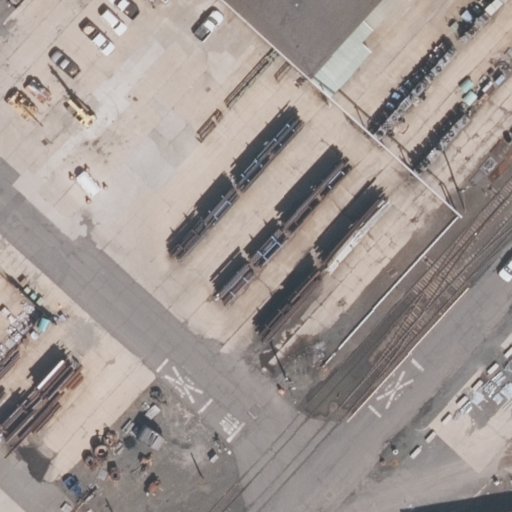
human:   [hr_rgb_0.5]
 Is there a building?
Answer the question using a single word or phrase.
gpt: yes

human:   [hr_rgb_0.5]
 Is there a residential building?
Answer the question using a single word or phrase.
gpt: no

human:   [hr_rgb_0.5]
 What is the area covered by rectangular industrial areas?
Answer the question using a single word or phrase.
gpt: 10583m2

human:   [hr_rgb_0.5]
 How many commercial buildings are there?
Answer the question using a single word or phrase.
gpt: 1

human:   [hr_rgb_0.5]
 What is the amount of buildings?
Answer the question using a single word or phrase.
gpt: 1

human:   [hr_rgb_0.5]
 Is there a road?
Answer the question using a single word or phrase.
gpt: yes

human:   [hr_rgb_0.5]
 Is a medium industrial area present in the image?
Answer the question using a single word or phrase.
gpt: no

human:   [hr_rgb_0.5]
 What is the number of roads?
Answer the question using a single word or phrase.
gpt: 3

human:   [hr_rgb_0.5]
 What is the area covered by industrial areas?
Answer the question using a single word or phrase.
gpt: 10583m2

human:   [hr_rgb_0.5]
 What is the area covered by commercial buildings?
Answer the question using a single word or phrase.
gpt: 1358m2

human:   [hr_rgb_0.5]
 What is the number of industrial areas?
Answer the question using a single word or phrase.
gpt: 1

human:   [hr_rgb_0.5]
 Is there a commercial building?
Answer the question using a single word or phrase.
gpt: yes

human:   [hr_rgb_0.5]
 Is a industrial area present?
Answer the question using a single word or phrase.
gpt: yes

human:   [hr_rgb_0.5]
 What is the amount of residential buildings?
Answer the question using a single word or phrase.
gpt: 0

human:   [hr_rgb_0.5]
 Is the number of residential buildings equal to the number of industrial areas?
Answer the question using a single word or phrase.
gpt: no

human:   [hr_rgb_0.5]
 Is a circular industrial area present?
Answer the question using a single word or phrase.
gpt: no

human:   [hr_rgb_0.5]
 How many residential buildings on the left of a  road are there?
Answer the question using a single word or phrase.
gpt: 0

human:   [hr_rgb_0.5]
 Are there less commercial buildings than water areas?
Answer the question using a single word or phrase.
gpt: no

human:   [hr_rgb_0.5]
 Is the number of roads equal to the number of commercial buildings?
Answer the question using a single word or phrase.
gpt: no

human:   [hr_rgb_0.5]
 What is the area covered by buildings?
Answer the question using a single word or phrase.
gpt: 1358m2

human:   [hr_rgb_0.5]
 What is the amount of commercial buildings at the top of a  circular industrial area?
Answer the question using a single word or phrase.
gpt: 0

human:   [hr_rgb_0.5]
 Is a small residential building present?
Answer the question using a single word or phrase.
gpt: no

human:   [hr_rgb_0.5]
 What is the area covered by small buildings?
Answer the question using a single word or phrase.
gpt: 0m2

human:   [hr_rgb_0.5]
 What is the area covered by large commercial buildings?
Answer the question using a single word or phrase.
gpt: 1358m2

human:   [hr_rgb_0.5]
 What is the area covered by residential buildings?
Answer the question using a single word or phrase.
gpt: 0m2

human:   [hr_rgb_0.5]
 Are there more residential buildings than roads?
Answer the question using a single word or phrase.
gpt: no

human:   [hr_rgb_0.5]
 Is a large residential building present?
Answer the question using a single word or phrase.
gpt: no

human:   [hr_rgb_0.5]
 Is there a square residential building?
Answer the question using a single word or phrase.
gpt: no

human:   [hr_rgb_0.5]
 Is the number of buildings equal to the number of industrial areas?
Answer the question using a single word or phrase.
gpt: yes

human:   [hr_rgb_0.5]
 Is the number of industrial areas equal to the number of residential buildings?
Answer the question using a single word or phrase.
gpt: no

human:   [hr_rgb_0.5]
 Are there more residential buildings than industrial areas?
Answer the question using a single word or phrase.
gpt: no

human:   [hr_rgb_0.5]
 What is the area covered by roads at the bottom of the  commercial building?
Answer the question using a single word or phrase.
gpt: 0m2

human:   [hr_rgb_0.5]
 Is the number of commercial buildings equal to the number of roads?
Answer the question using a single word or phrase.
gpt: no

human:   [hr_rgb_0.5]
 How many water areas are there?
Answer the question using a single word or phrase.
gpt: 0

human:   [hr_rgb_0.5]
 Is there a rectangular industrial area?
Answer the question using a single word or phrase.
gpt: yes

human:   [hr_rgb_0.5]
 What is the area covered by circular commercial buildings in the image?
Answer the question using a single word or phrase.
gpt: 0m2

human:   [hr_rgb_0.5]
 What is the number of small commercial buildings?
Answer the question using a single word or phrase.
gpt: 0

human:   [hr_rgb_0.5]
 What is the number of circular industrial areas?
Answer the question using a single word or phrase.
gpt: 0

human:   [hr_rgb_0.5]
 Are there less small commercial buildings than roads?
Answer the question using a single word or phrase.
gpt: yes

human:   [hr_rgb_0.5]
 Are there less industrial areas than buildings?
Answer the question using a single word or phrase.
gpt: no

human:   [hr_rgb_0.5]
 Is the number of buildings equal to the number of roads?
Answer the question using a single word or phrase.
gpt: no

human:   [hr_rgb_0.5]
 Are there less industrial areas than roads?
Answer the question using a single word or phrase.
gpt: yes

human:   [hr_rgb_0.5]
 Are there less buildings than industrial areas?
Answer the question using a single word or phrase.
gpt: no

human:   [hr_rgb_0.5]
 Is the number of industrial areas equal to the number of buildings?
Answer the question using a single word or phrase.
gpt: yes

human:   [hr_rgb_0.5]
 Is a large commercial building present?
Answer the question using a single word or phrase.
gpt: yes

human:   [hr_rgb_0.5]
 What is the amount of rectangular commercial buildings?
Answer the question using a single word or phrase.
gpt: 1

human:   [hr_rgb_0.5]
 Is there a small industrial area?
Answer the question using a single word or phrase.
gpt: no

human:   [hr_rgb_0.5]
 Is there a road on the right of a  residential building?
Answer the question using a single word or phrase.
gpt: no

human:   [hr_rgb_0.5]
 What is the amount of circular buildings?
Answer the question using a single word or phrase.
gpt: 0

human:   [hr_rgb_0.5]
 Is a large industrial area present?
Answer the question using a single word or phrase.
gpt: yes

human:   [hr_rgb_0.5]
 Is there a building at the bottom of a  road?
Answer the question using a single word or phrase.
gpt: no

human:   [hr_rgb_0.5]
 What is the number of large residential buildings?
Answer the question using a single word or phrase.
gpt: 0

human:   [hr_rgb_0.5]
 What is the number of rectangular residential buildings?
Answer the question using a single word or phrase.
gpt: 0

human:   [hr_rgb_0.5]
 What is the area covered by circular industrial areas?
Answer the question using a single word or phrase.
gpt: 0m2

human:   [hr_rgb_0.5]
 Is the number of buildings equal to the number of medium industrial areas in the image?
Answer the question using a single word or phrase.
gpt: no

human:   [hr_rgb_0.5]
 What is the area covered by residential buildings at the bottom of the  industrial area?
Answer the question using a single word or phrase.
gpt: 0m2

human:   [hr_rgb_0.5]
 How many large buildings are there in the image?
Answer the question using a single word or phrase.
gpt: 1

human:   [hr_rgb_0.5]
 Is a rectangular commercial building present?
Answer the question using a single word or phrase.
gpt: yes

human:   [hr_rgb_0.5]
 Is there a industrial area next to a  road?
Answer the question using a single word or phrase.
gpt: yes

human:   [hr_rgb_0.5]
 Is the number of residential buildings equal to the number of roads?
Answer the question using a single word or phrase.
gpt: no

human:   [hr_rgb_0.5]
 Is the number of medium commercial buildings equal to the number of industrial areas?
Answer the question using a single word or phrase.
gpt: no

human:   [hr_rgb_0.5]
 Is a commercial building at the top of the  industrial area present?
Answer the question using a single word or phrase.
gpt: yes

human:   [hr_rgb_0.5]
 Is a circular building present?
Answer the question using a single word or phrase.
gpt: no

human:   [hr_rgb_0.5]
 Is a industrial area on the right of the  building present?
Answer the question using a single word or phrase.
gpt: no